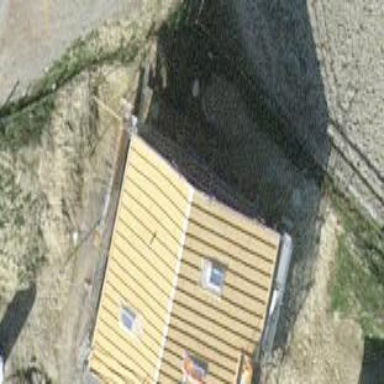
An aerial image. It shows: Simple house.